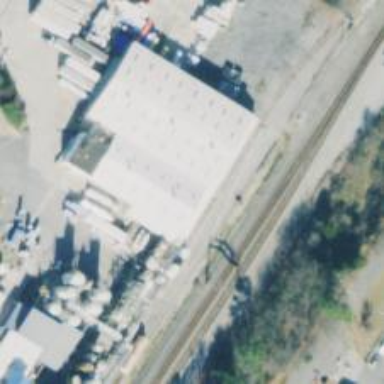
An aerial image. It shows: Rail spur service.